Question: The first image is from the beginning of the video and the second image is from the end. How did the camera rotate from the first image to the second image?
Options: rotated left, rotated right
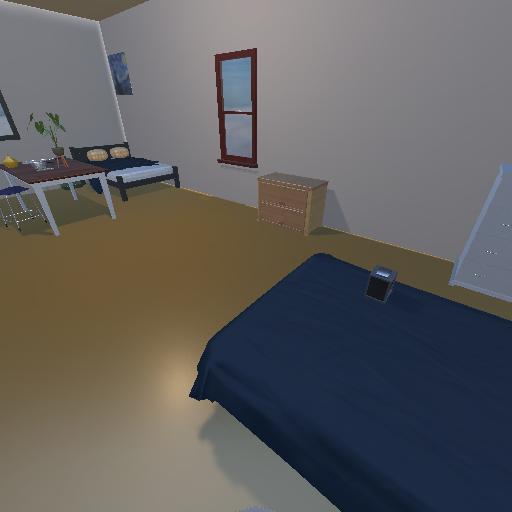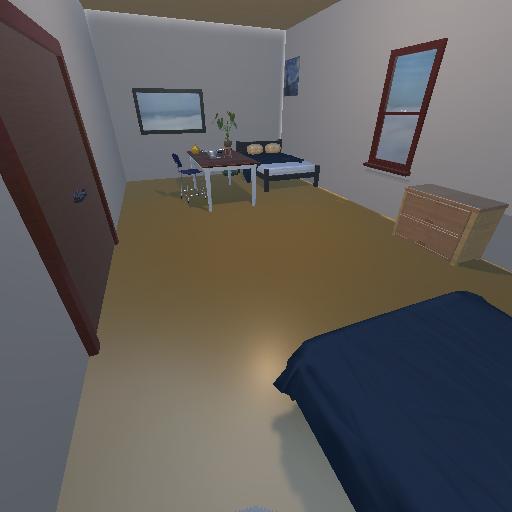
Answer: rotated left